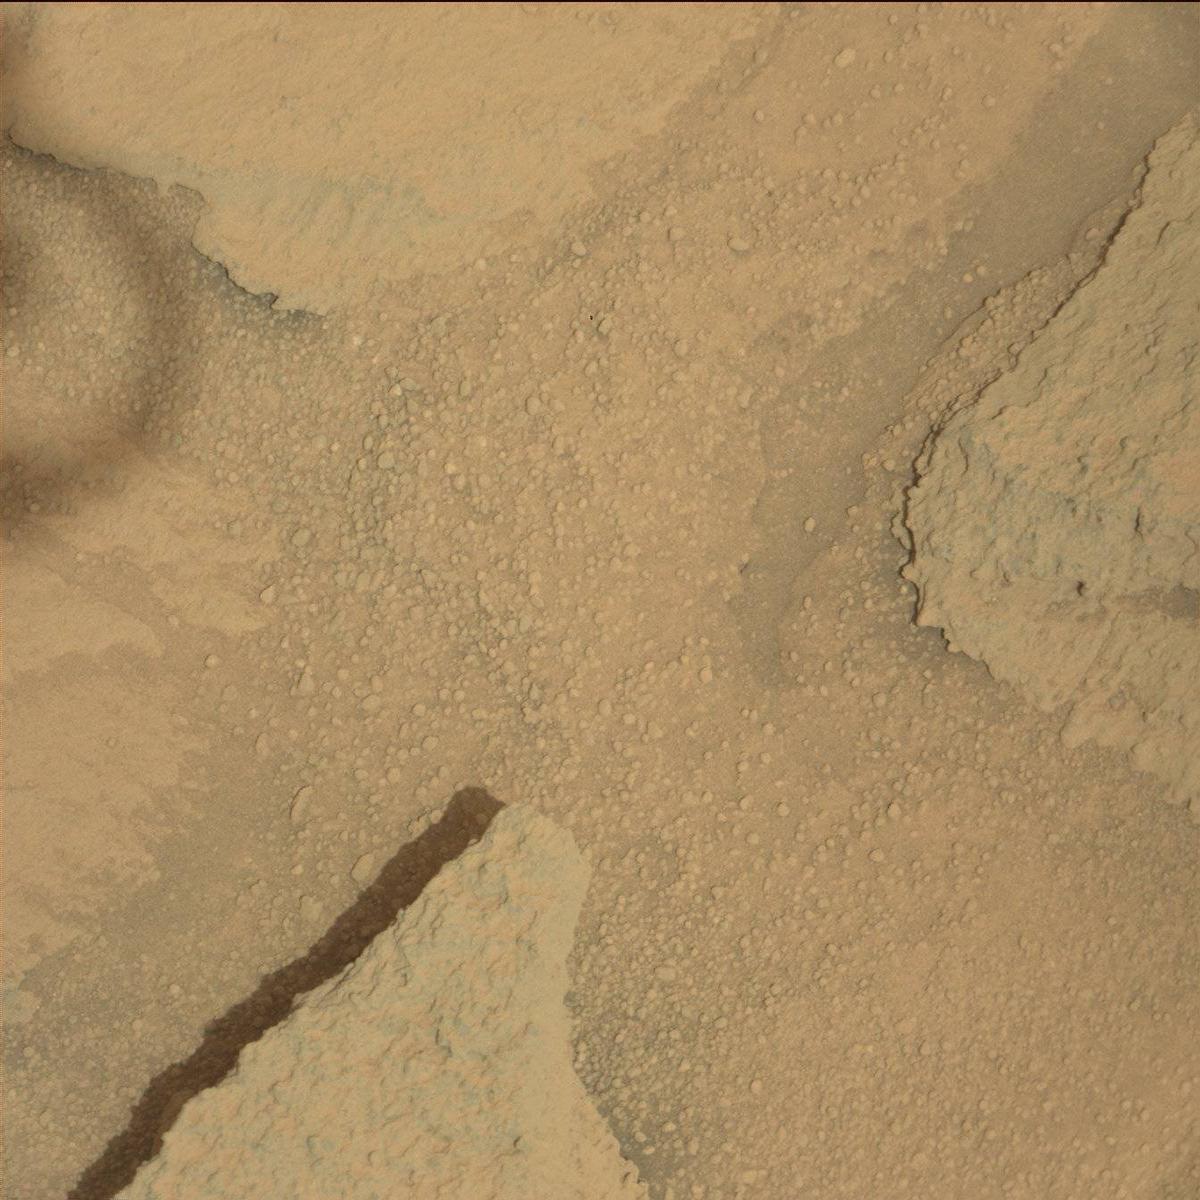
Terrain classes present: Bedrock, Sand / Soil